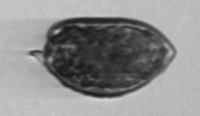
Label: Prorocentrum_micans